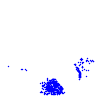
Particle: electron